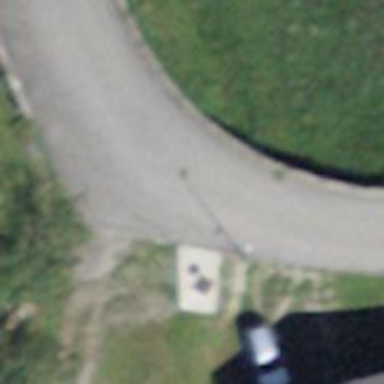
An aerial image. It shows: Asphalt road in residential area.